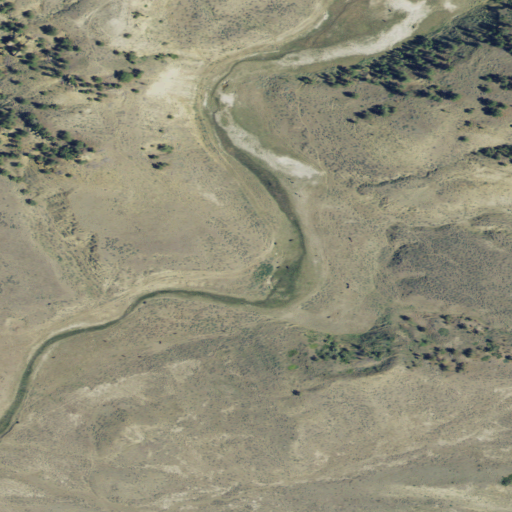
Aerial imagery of valley in Montana named Kings Coulee containing shrub, grassland, herbaceous wetlands, woody wetlands, and evergreen forest